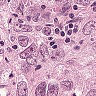
Metastatic tissue present: yes